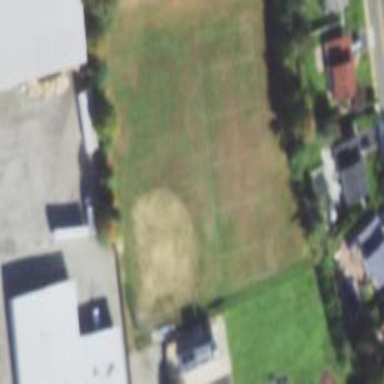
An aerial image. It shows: Baseball pitch for leisure land.